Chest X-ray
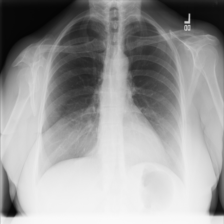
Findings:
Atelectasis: negative
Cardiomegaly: negative
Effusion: negative
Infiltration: negative
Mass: negative
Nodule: negative
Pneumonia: negative
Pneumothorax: negative
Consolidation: negative
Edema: negative
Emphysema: negative
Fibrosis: negative
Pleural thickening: negative
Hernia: negative